Interaction volume radius: 5 \u00c5
Interaction volume height: 15 \u00c5
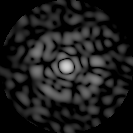
Disorder parameter: 0.8345